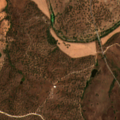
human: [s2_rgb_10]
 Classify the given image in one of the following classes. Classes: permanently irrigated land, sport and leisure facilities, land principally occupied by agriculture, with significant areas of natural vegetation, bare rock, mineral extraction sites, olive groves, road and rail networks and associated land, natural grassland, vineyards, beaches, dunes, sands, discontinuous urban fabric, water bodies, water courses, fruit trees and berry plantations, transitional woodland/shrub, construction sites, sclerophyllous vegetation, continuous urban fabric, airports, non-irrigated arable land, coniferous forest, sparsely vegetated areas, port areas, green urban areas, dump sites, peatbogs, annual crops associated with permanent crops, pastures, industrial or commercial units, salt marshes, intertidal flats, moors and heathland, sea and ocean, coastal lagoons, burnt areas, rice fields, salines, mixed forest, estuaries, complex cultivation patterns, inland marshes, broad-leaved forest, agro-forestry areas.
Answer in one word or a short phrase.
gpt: non-irrigated arable land, pastures, agro-forestry areas